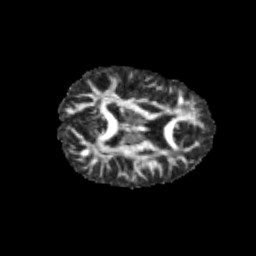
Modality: FA
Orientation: axial
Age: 12
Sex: female
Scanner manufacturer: siemens
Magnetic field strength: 3 T
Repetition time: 3.8 s
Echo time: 0.07 s